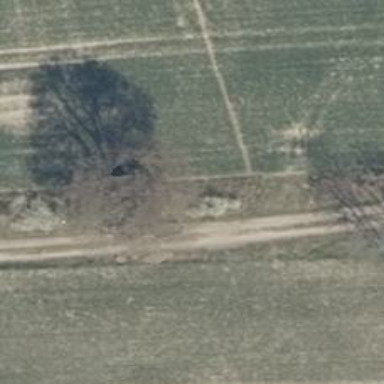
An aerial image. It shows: Hunting stand.